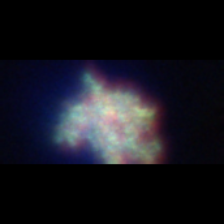
Taxon: Unknown_detritus
Group: Unknown